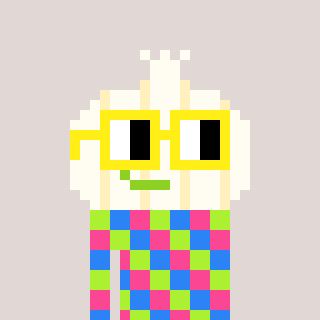
a pixel art character with square yellow glasses, a garlic-shaped head and a hotbrown-colored body on a warm background